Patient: sex M, age 26
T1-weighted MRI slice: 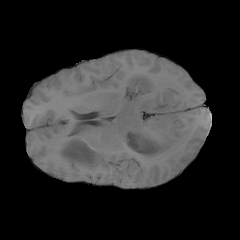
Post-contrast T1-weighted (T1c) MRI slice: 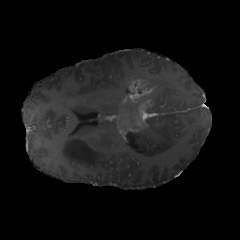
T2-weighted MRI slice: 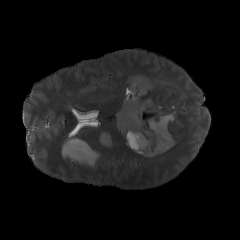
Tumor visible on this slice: yes
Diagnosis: Astrocytoma, IDH-mutant
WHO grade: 4